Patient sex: M
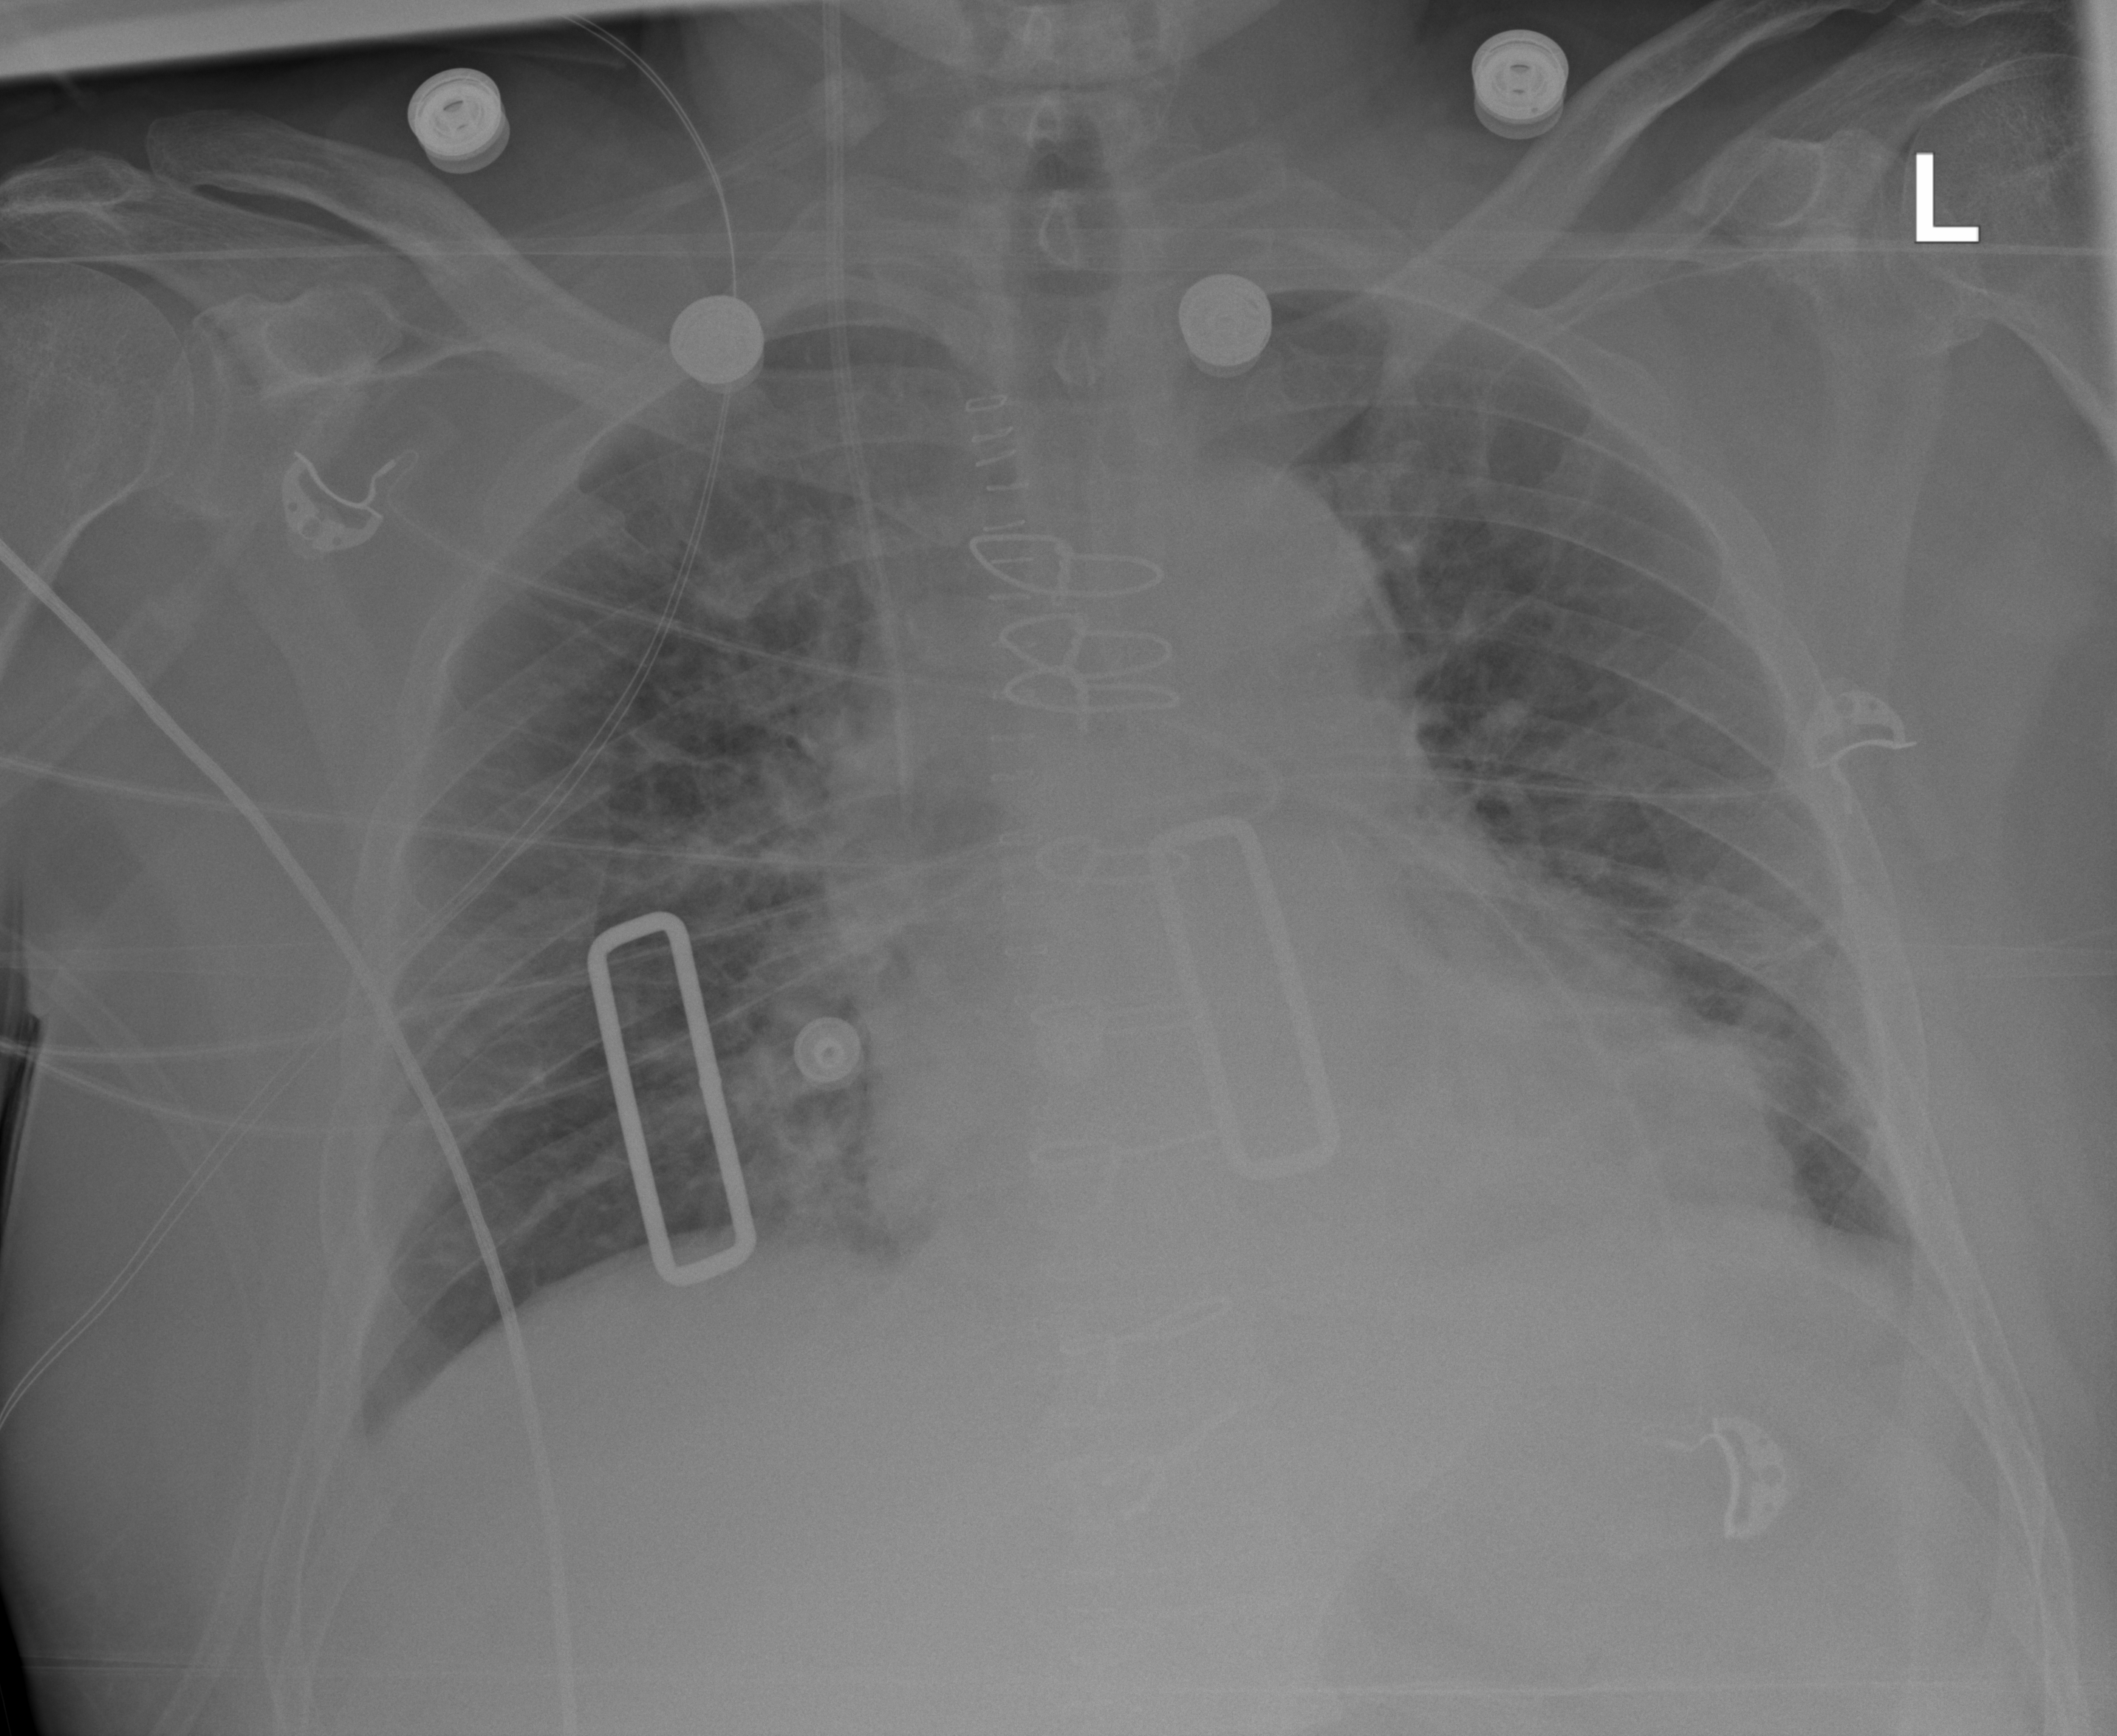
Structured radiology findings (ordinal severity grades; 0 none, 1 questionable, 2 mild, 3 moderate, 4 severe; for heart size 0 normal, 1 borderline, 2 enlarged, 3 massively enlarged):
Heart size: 2
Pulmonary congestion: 2
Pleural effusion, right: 2
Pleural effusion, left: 2
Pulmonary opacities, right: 2
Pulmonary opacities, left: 2
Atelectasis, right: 2
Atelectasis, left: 2